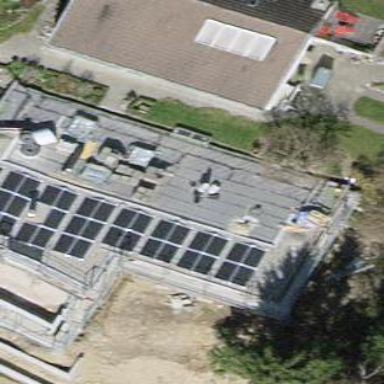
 consisting of solar photovoltaic panels."